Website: bh-photo
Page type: store-pickup
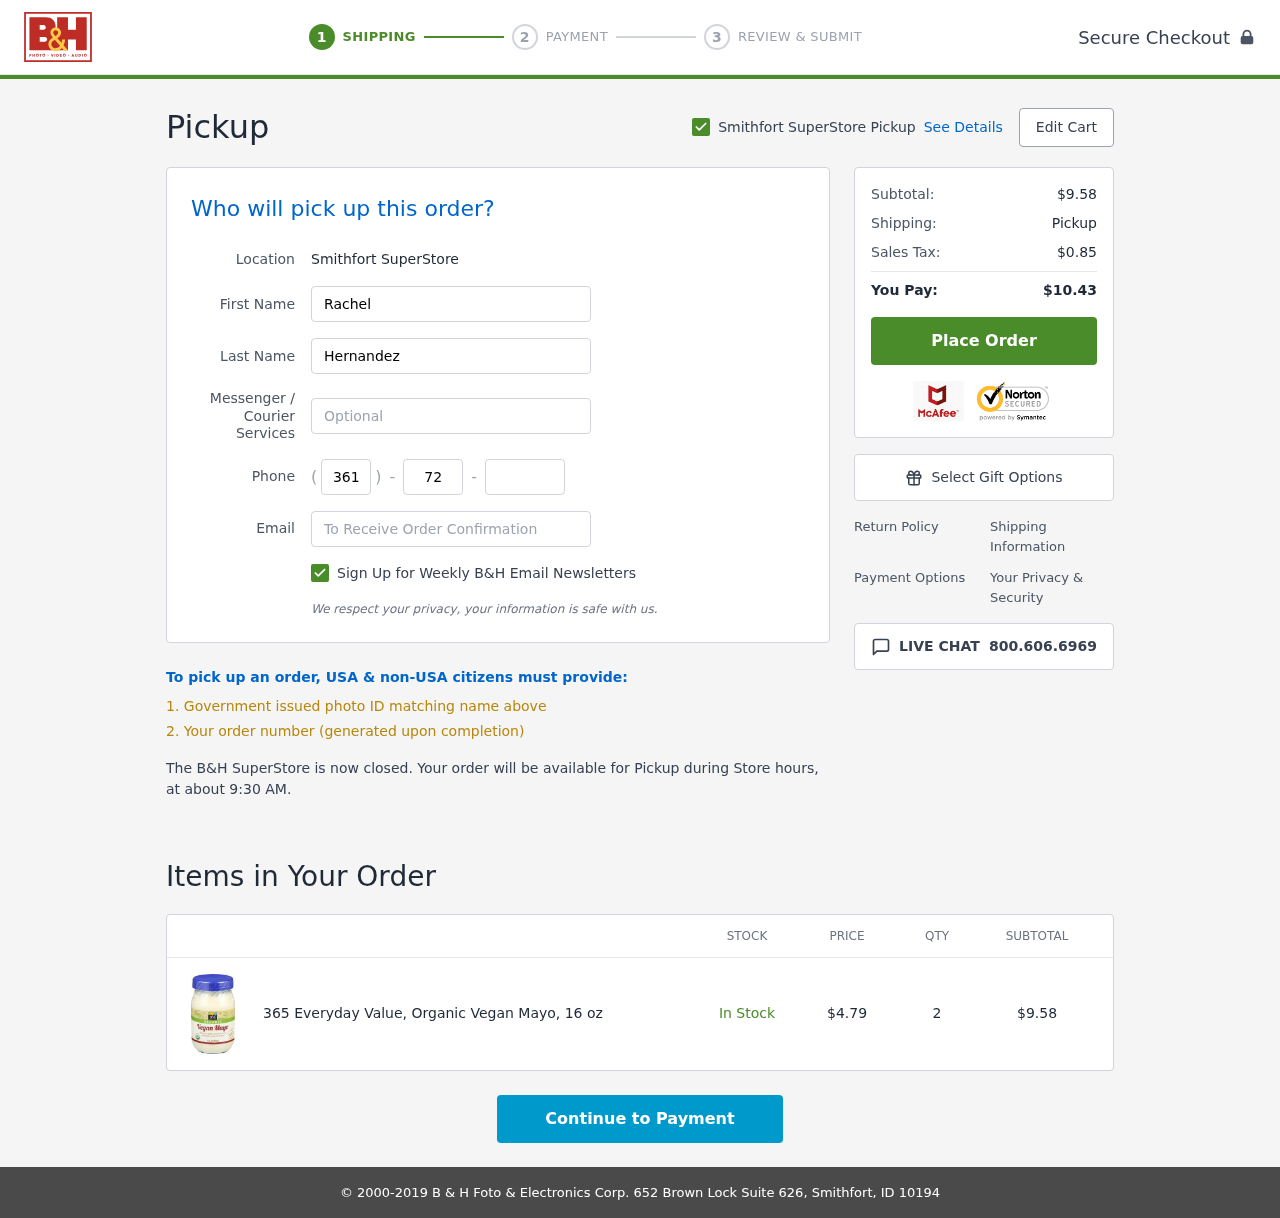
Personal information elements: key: PII_EMAIL
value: rachel_hernandez@yahoo.com
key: PII_FIRSTNAME
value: Rachel
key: PII_LASTNAME
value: Hernandez
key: PII_LOCATION1_CITY
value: Smithfort SuperStore Pickup
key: PII_LOCATION1_CITY
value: Smithfort SuperStore
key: PII_PHONE_AREA
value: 361
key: PII_PHONE_PREFIX
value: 720
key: PII_PHONE_SUFFIX
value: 2382
Product elements: key: PRODUCT1_NAME
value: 365 Everyday Value, Organic Vegan Mayo, 16 oz
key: PRODUCT1_PRICE
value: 4.79
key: PRODUCT1_QUANTITY
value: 2
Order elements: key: ORDER_SUBTOTAL
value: $9.58
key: ORDER_TAX
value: $0.85
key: ORDER_TOTAL
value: $10.43